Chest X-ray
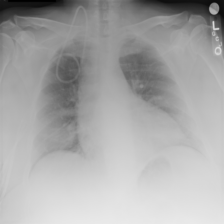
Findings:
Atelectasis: negative
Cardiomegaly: negative
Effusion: negative
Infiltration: negative
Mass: negative
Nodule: negative
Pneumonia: negative
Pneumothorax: negative
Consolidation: negative
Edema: negative
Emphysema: negative
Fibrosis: negative
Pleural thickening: negative
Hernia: negative